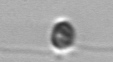
Label: flagellate